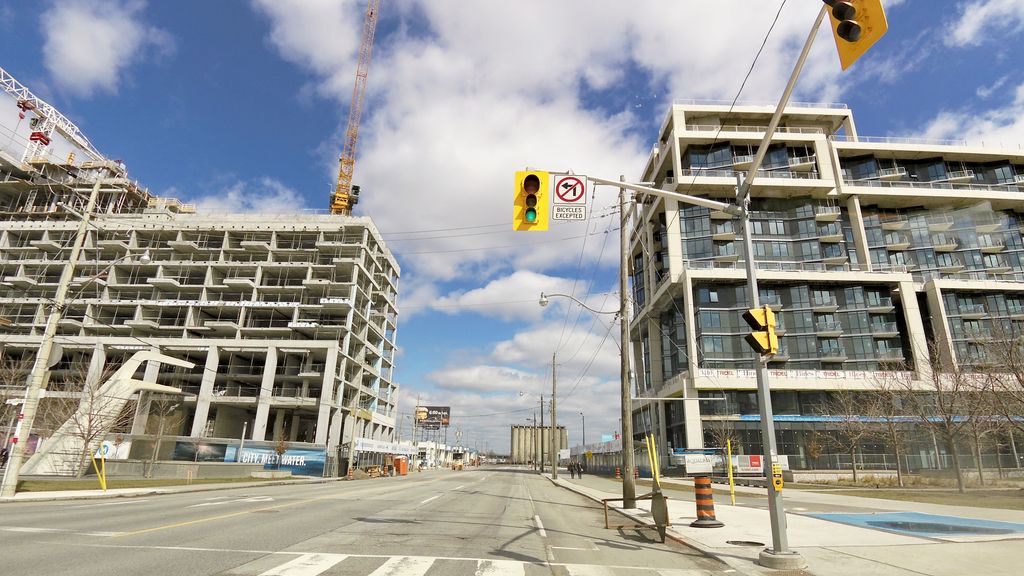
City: toronto